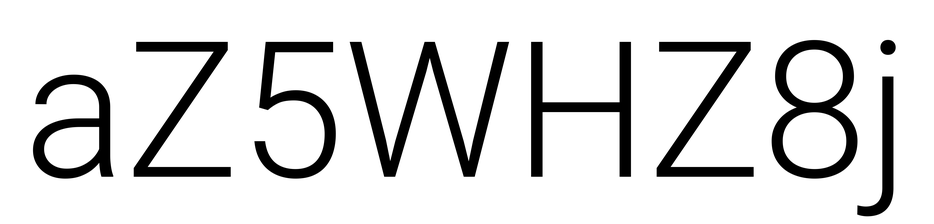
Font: Roboto_Light